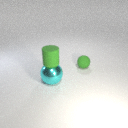
small green rubber sphere to the right of large cyan metal sphere